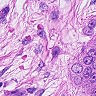
Metastatic tissue present: yes